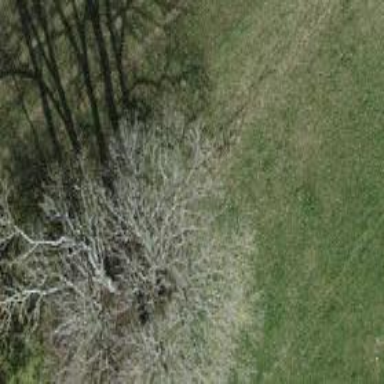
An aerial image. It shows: Row of trees in natural setting.